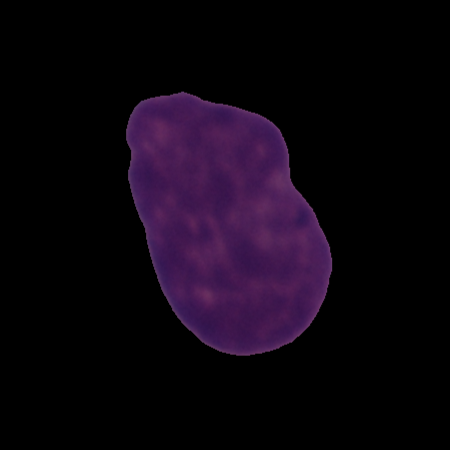
Label: cancer